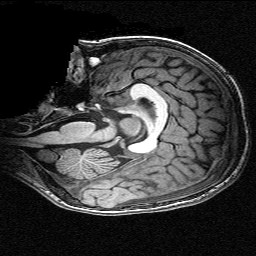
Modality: T1w
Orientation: sagittal
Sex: female
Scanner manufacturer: siemens
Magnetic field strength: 3 T
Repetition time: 2.3 s
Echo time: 0.00336 s